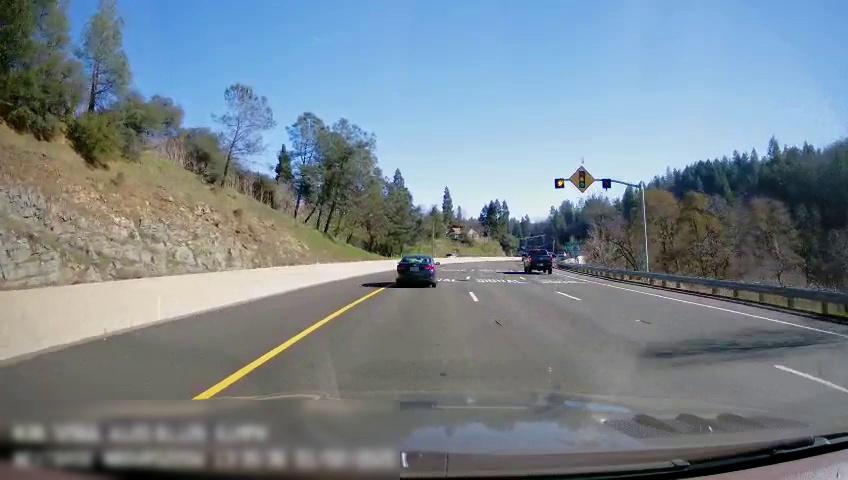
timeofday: Day
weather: Sunny
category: Drivable Space
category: Vehicles | Car
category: Vehicles | Truck
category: Vehicles | SUV
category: Lanes | Current Lane
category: Lanes | Current Lane
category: Lanes | Alternate Lane
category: Lanes | Alternate Lane
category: Traffic | Signs
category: Traffic | Lights
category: Traffic | Lights